Aerial crown-view tile of a tropical tree (Barro Colorado Island, Panama), acquired 20240813:
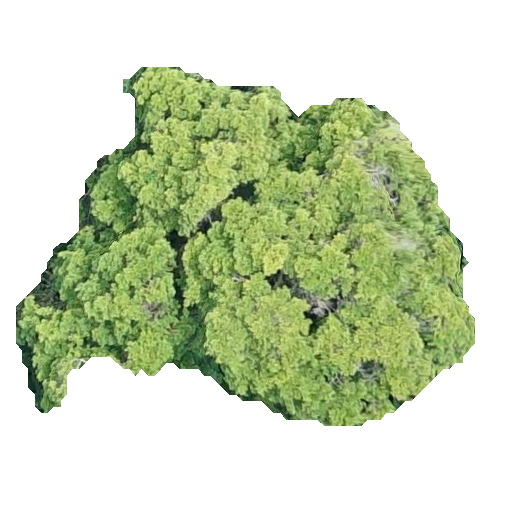
Species: Terminalia amazonia
GBIF accepted scientific name: Terminalia amazonica
Crown area: 170.197 m²